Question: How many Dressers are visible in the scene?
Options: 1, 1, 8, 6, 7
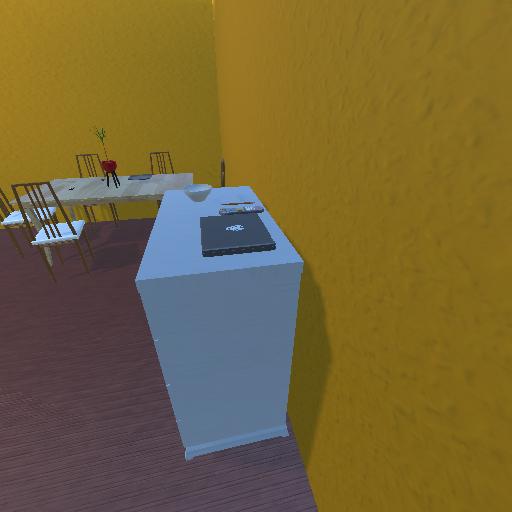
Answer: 1